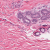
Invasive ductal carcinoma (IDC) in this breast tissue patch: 0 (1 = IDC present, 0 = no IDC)